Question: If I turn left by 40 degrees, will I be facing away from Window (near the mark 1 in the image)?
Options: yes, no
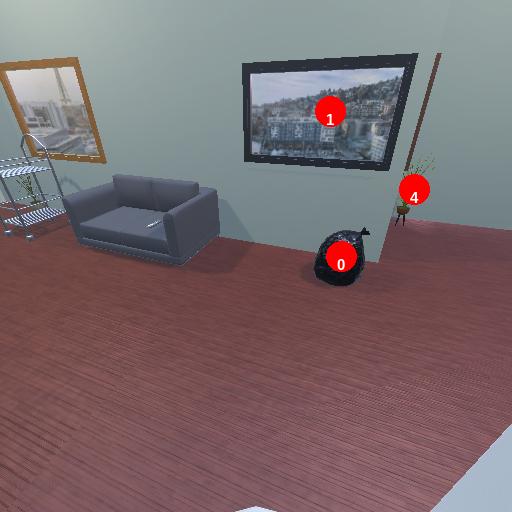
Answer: yes